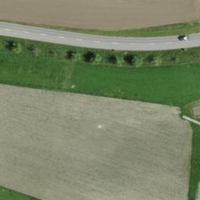
EUNIS habitat code: 52
Species observed at this site:
Milvus milvus